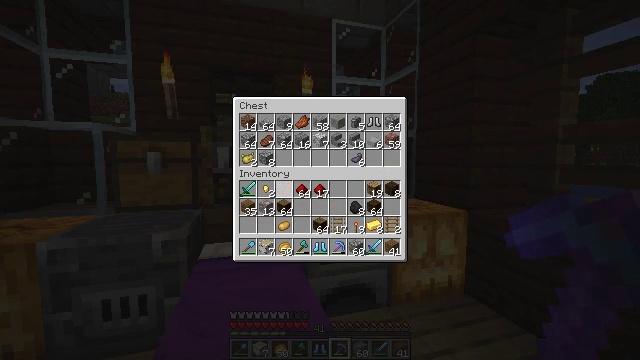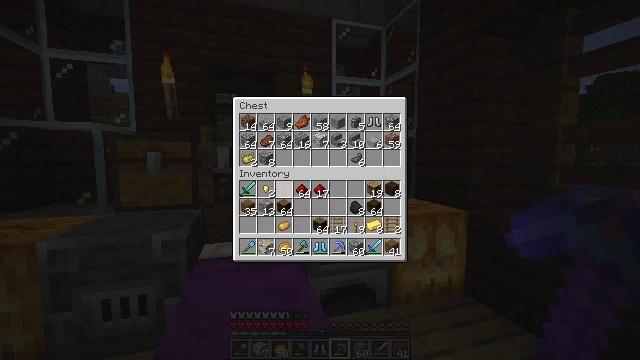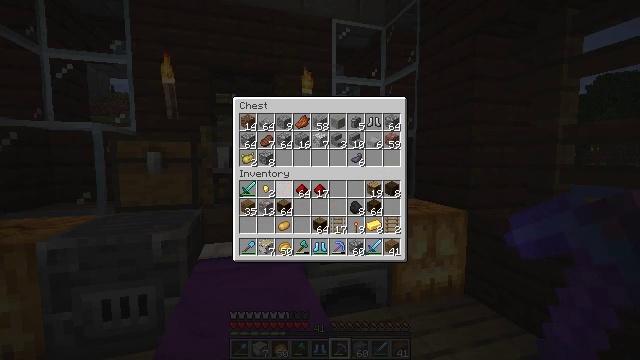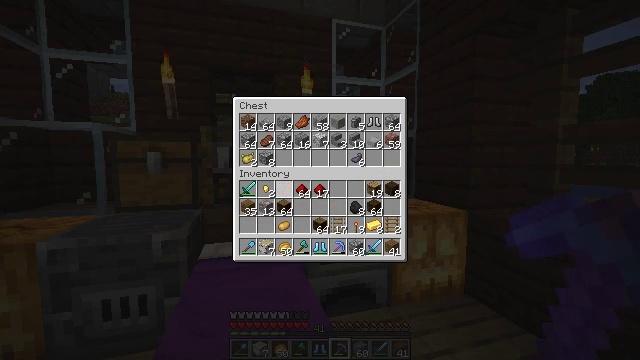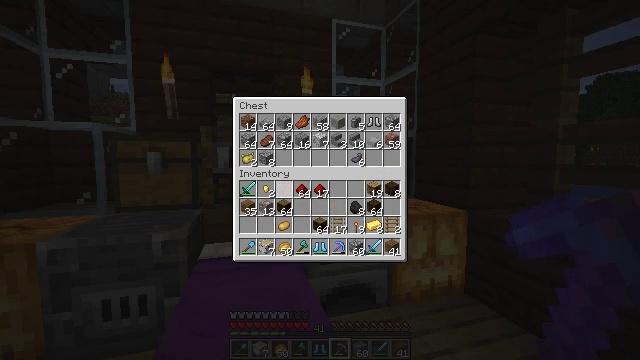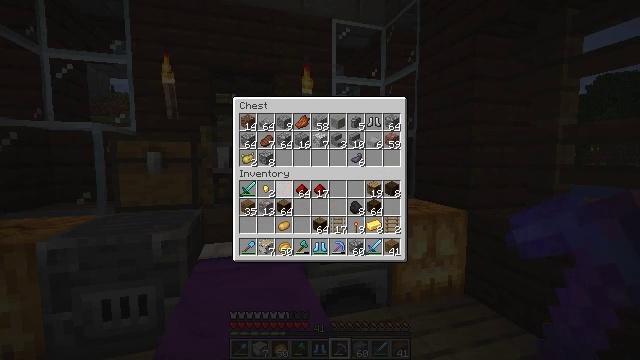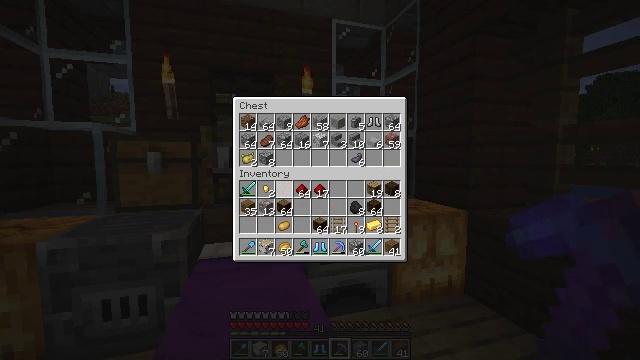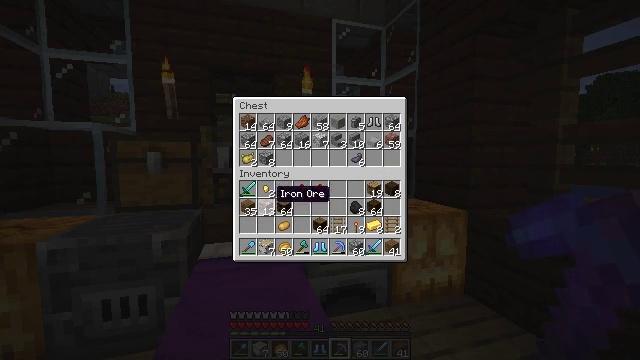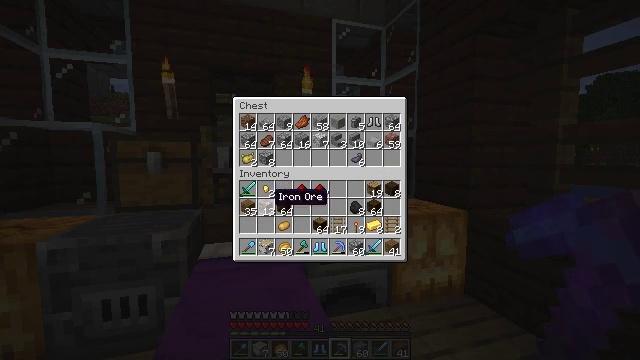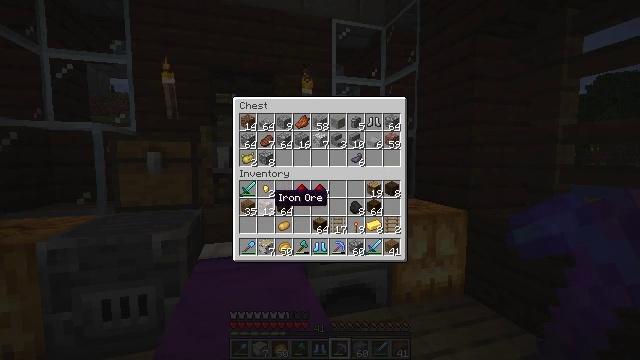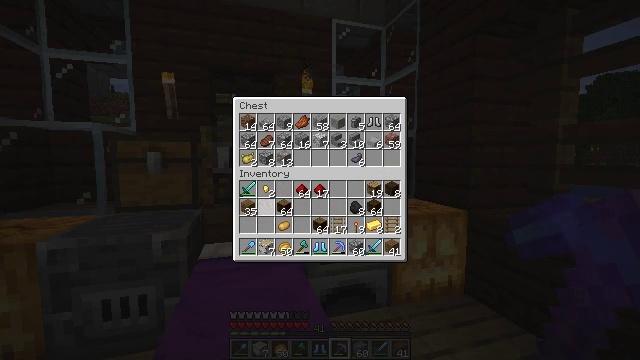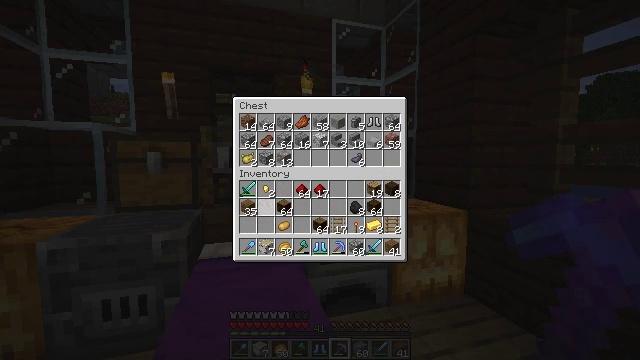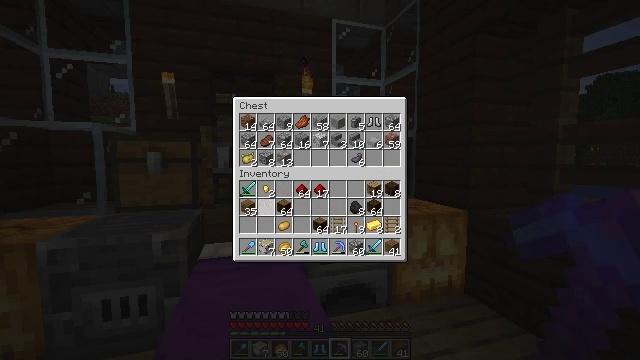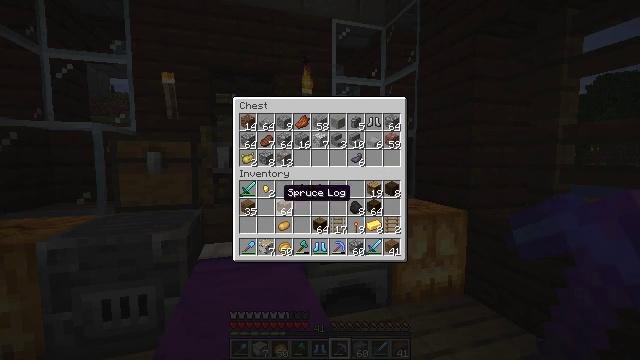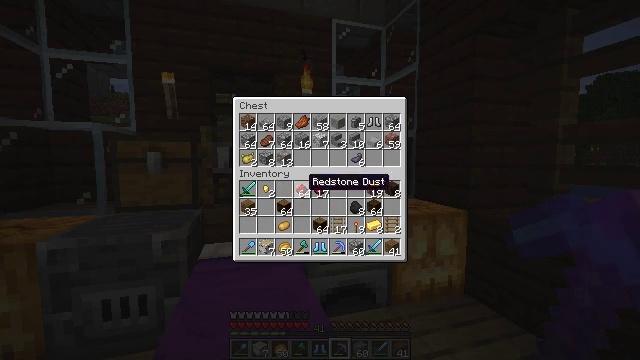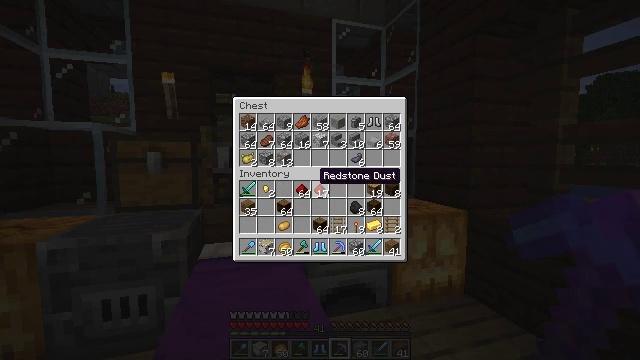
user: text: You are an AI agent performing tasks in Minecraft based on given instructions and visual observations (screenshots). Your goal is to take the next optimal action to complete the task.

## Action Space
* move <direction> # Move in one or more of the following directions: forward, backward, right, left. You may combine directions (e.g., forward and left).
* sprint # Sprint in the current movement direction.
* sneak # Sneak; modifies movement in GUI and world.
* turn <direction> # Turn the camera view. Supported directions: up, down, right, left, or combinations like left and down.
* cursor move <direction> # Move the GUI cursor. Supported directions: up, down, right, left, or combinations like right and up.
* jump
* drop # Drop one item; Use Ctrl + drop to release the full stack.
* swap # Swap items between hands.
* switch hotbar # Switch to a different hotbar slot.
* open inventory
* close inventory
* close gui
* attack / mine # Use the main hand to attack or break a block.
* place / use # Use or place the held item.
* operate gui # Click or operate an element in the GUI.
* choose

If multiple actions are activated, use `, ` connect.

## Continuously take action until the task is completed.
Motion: motion action
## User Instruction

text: Add redstone to gold and sticks to craft powered rail.
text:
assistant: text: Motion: sneak
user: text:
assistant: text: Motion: sneak
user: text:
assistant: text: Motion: sneak
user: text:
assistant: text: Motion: sneak
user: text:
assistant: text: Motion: sneak
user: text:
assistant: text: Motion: sneak
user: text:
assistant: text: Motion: sneak
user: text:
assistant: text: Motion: sneak
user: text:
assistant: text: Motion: sneak
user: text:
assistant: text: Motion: sneak, operate gui
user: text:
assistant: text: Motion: sneak, operate gui
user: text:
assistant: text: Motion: sneak, operate gui
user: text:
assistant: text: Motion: sneak, cursor move right
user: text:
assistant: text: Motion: sneak, cursor move right and up
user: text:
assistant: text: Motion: sneak, cursor move right
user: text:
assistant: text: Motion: sneak
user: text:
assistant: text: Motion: sneak
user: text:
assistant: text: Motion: sneak
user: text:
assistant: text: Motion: sneak
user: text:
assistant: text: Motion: sneak
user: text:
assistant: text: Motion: no_op
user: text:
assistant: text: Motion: cursor move right
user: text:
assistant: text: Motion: cursor move right
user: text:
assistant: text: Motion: no_op
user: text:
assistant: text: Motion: no_op
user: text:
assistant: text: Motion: no_op
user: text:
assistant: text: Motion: no_op
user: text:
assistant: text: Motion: no_op
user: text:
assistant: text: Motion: no_op
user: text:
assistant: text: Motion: no_op